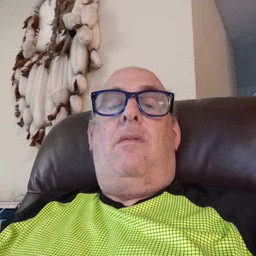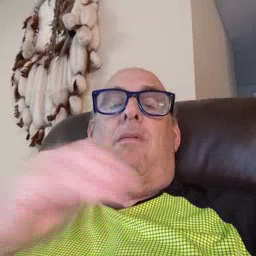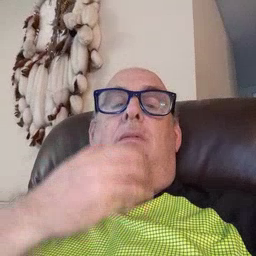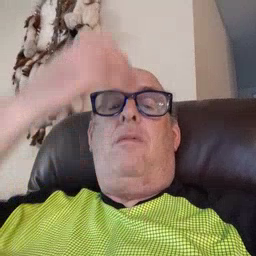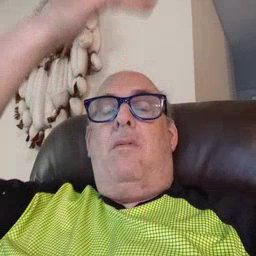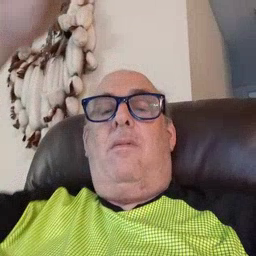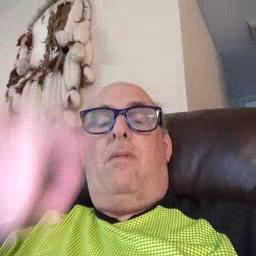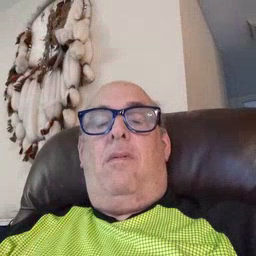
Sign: giraffe